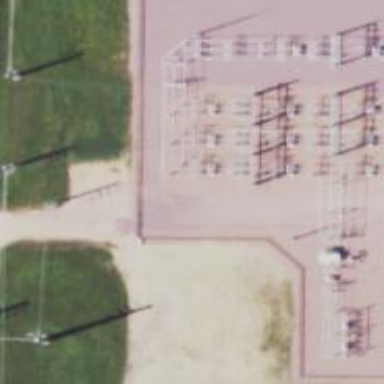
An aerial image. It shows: Switch used for power control.